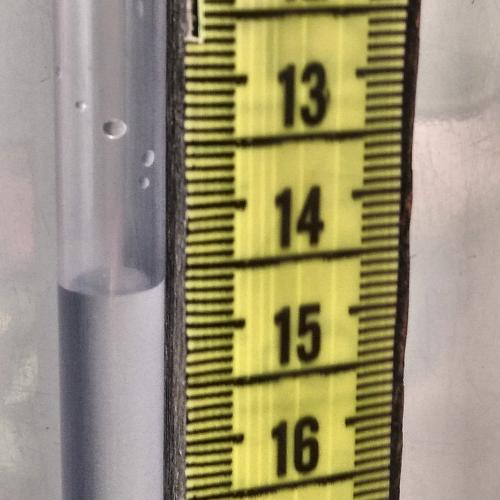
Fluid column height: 14.6 cm